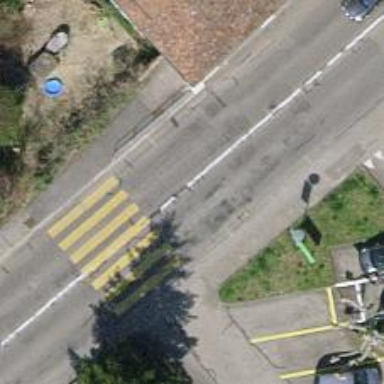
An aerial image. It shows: Marked road crossing.